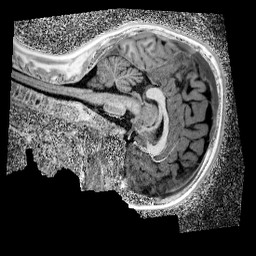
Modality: UNIT1_denoised
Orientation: sagittal
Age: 10
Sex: male
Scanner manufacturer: siemens
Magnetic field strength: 3 T
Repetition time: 4 s
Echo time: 0.00299 s